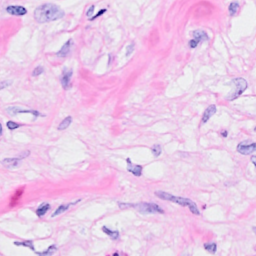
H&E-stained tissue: Breast